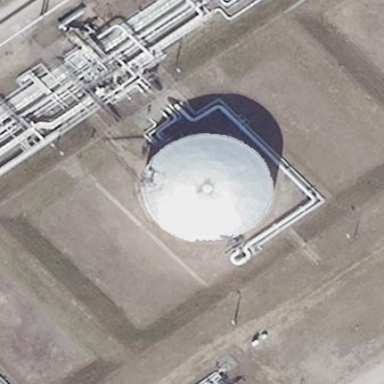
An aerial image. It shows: Storage tank created as man-made structure.